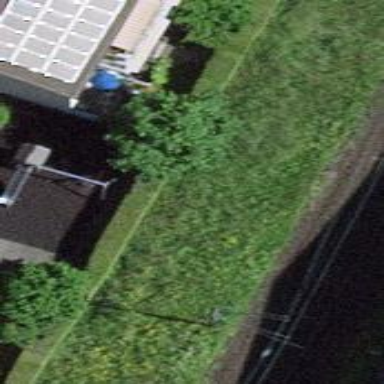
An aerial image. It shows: Abandoned railway.